Question: I have looked at most resources but i can find a good solution. I have a tab control HARD coded.
'''
<TabControl TabStripPlacement="Left" Padding="0" Style="{DynamicResource SettingsTab}" ItemContainerStyle="{DynamicResource SettingsTabItemStyle}" Background="WhiteSmoke" >
<TabItem Header="GENIKA" Margin="0" IsEnabled="False" > <Grid /></TabItem>
<TabItem Header="Prosopiko" Margin="0" IsSelected="True">
<Grid MinHeight="400">
<ContentControl HorizontalAlignment="Stretch" Margin="50,67,50,0" Name="ActiveItem" />
</Grid>
</TabItem>
<TabItem Header="Trapezia" Margin="0">
<Grid />
</TabItem>
'''
Here is my customized tab control. The gray text is a disabled tab item it acts like a group. Like General settings, System settings etc. So it has a role as a navigation menu. Curently i have a content control at each tabitem (not the disabled ones) and bind the view model i want.
But i cant use Conductor.Collection.OneActive with CM.
Why?
I have seen helloscreens example from CM sample and other samples but the problem here is that if i do this via binding then there is no way to display the disabled tabitems other than creating a dummy view model that serves no purpose.So how can i achieve this ?

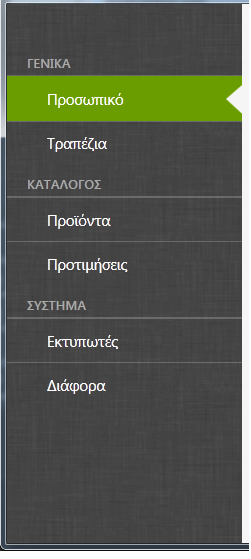
Answer: Update: source <URL>
> I have a tab control HARD coded.
Is this a requirement?
> But i cant use Conductor.Collection.OneActive with CM. Why?
I think the reason this won't work is to use 'Conductor.Collection.OneActive' you need to bind the 'ItemsSource' to the Items collection. If you're going to bind 'ItemsSource' you can't also describe the tab items in 'XAML'.
I created a solution that doesn't involve describing the tab items in xaml.
The key parts:
In 'ShellView' the 'TabControl' 'ItemContainerStyle' is described to the tab items 'IsEnabled' property can be bound to the view model.
'''
<TabControl x:Name="Items"
Grid.Row="1"
TabStripPlacement="Left">
<TabControl.ItemContainerStyle>
<Style TargetType="{x:Type TabItem}">
<Setter Property="IsEnabled" Value="{Binding IsEnabled}"/>
</Style>
</TabControl.ItemContainerStyle>
</TabControl>
'''
ShellViewModel is similar but we're now activating the second view model because the first one is not enabled.
'''
public class HeaderViewModel : BaseTabViewModel
{
public HeaderViewModel(string name)
{
DisplayName = name;
IsEnabled = false;
}
}
public ShellViewModel(Tab2ViewModel tab2ViewModel,
Tab3ViewModel tab3ViewModel
)
{
Items.Add (new HeaderViewModel ("GENIKA"));
Items.Add(tab2ViewModel);
Items.Add(tab3ViewModel);
ActivateItem (tab2ViewModel);
}
'''
Enable or disable the tab item in the constructor of the view model.
'''
public Tab2ViewModel()
{
DisplayName = "Prosopiko";
IsEnabled = true;
}
'''
The un-styled result is that the first tab item is disabled and the next two are enabled.